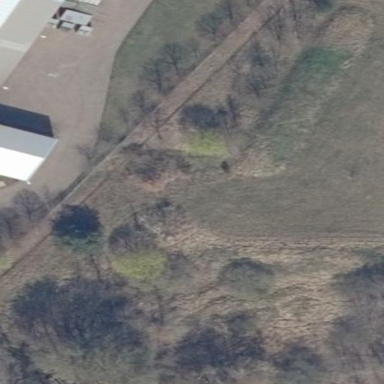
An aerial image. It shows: Patch of scrub vegetation.